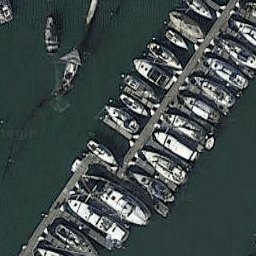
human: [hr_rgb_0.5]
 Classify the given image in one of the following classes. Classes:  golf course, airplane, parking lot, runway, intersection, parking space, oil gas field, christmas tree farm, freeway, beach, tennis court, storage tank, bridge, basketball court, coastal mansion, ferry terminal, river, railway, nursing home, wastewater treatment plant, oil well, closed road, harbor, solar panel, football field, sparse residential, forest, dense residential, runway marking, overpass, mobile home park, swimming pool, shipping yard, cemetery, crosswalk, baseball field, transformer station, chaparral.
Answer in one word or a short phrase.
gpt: harbor